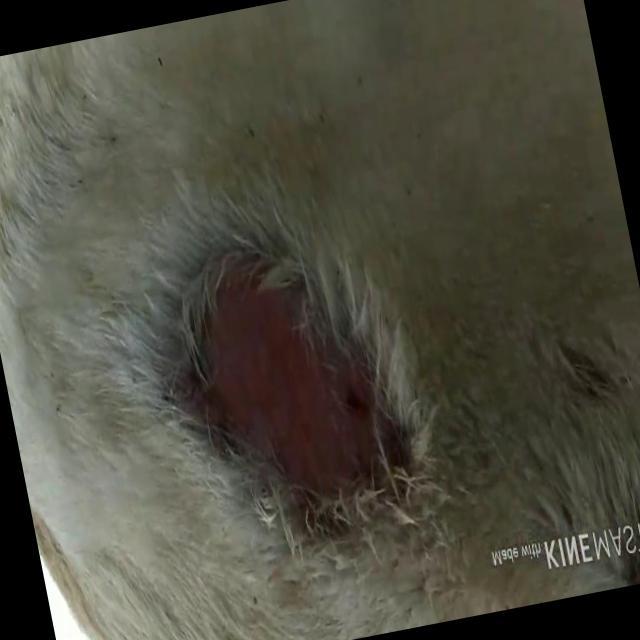
Canine dermatitis — inflammation of the skin presenting with erythema, pruritus, papules, and excoriation. May be allergic, contact, or atopic in origin.